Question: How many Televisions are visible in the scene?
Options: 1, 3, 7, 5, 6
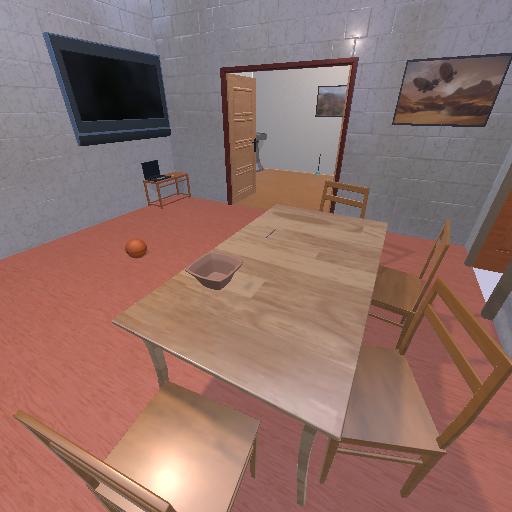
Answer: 1